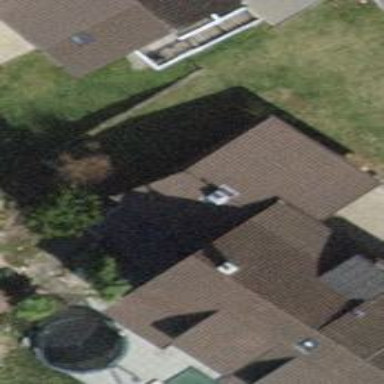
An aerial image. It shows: Garage.